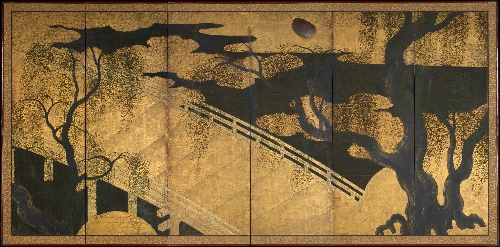
Title: 柳橋水車図屏風|Willows and Bridge
Date: early 17th century
Object type: Screens
Classification: Paintings
Medium: Pair of six-panel folding screens; ink, color, copper, gold, and gold leaf on paper
Culture: Japan
Period: Momoyama period (1573–1615)
Dimensions: Image (each): 61 5/16 in. × 11 ft. 5/16 in. (155.8 × 336 cm)
Overall (each): 67 5/8 in. × 11 ft. 6 9/16 in. (171.8 × 352 cm)
Department: Asian Art
Credit line: Mary Griggs Burke Collection, Gift of the Mary and Jackson Burke Foundation, 2015
Accession year: 2015
Repository: Metropolitan Museum of Art, New York, NY
Tags: Bridges|Plants